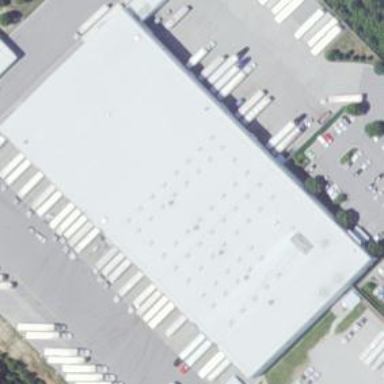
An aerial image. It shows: Industrial building.